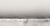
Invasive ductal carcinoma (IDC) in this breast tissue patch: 0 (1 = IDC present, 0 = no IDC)